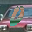
Label: 0